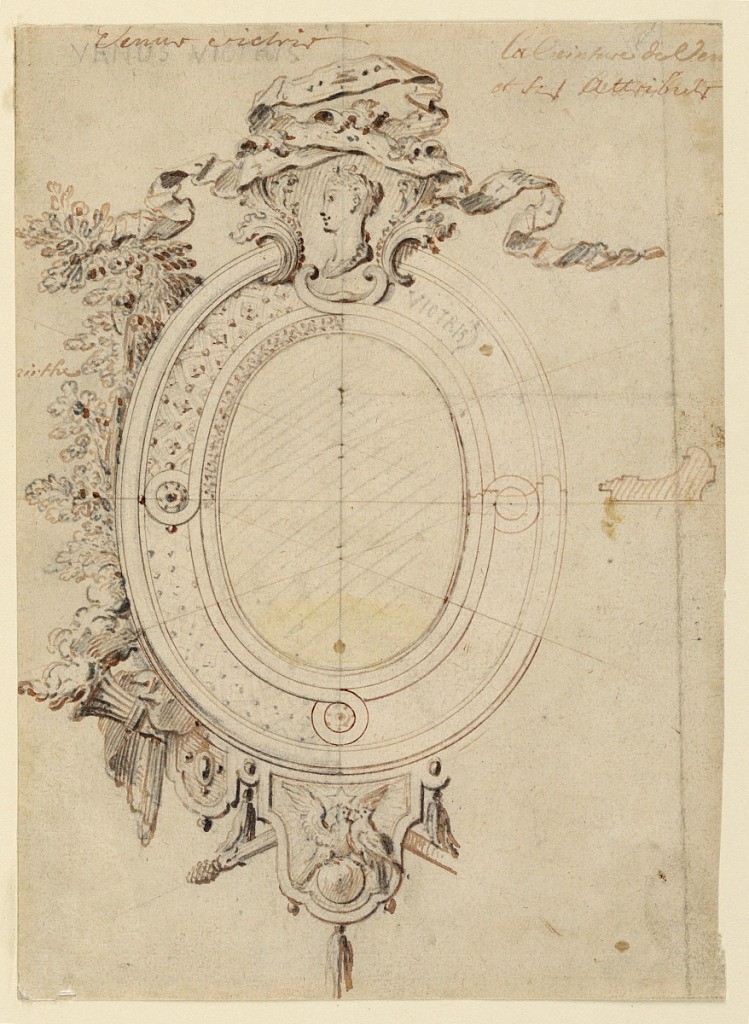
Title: Design for an Oval Frame on Theme of Venus Victorious
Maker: Gilles-Marie Oppenord, French, 1672–1742
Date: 1690–1700
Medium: Pen and black ink, graphite on paper
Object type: Drawing
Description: Oval frame showing in top center an escutcheon with Venus head and her girdle. Lambrequins hang at the bottom, the central one shows a pair of doves on globe under a star. A pair of torches. At left rises a bough of myrtle.  Much of the decoration of the right half is not shown.